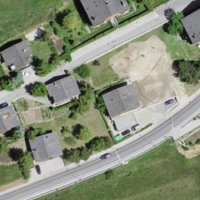
EUNIS habitat code: 55
Species observed at this site:
Corvus corax